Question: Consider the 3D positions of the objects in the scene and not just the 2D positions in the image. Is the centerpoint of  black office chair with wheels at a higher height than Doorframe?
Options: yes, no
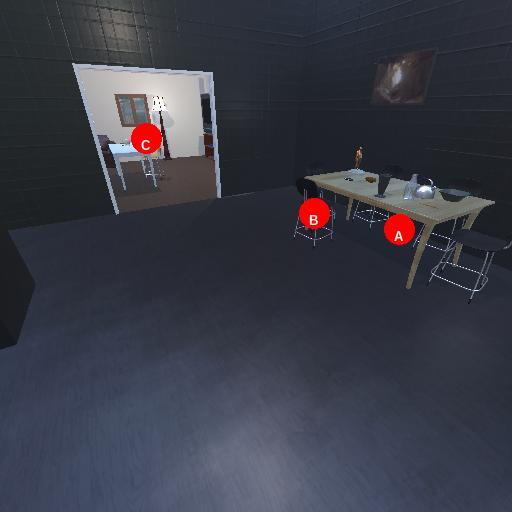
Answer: yes